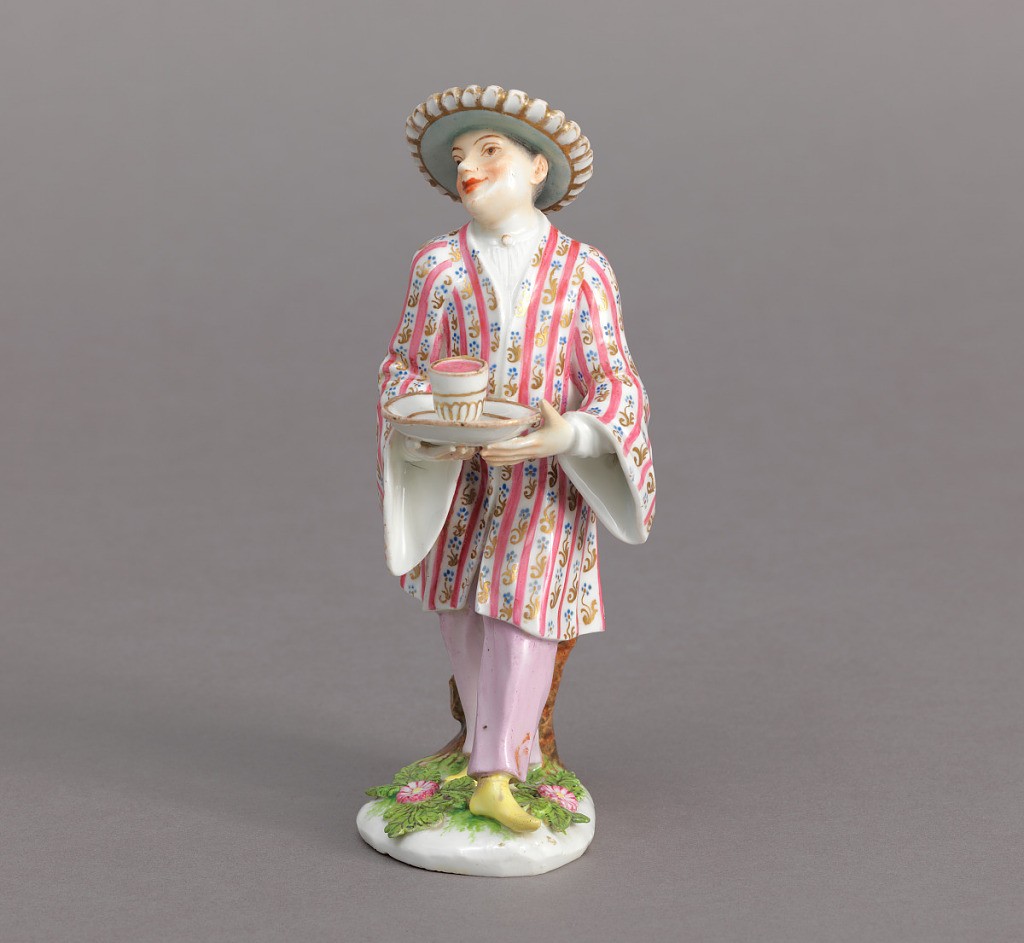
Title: Figure of a Chinese Man or Servant Holding a Cup and Saucer
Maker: Meissen Porcelain Manufactory, German, active from 1710 to the present
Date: ca. 1745
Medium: hard paste porcelain, vitreous enamel, gold
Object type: figure
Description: Porcelain figure in decorated hat and jacket serving a drink.